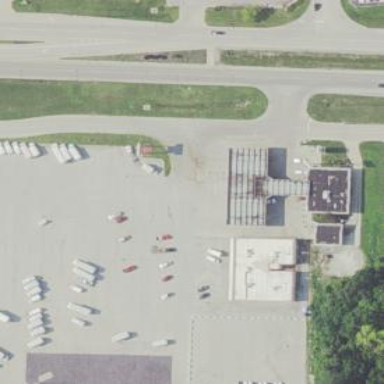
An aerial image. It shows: Fuel station.